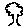
Label: tree